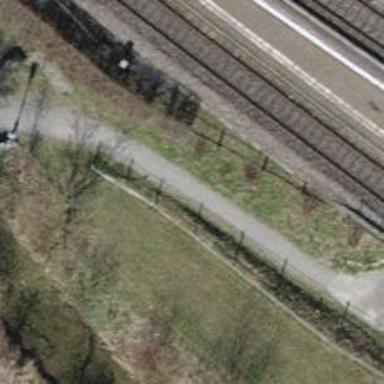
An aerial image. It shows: Path with pebblestone surface.